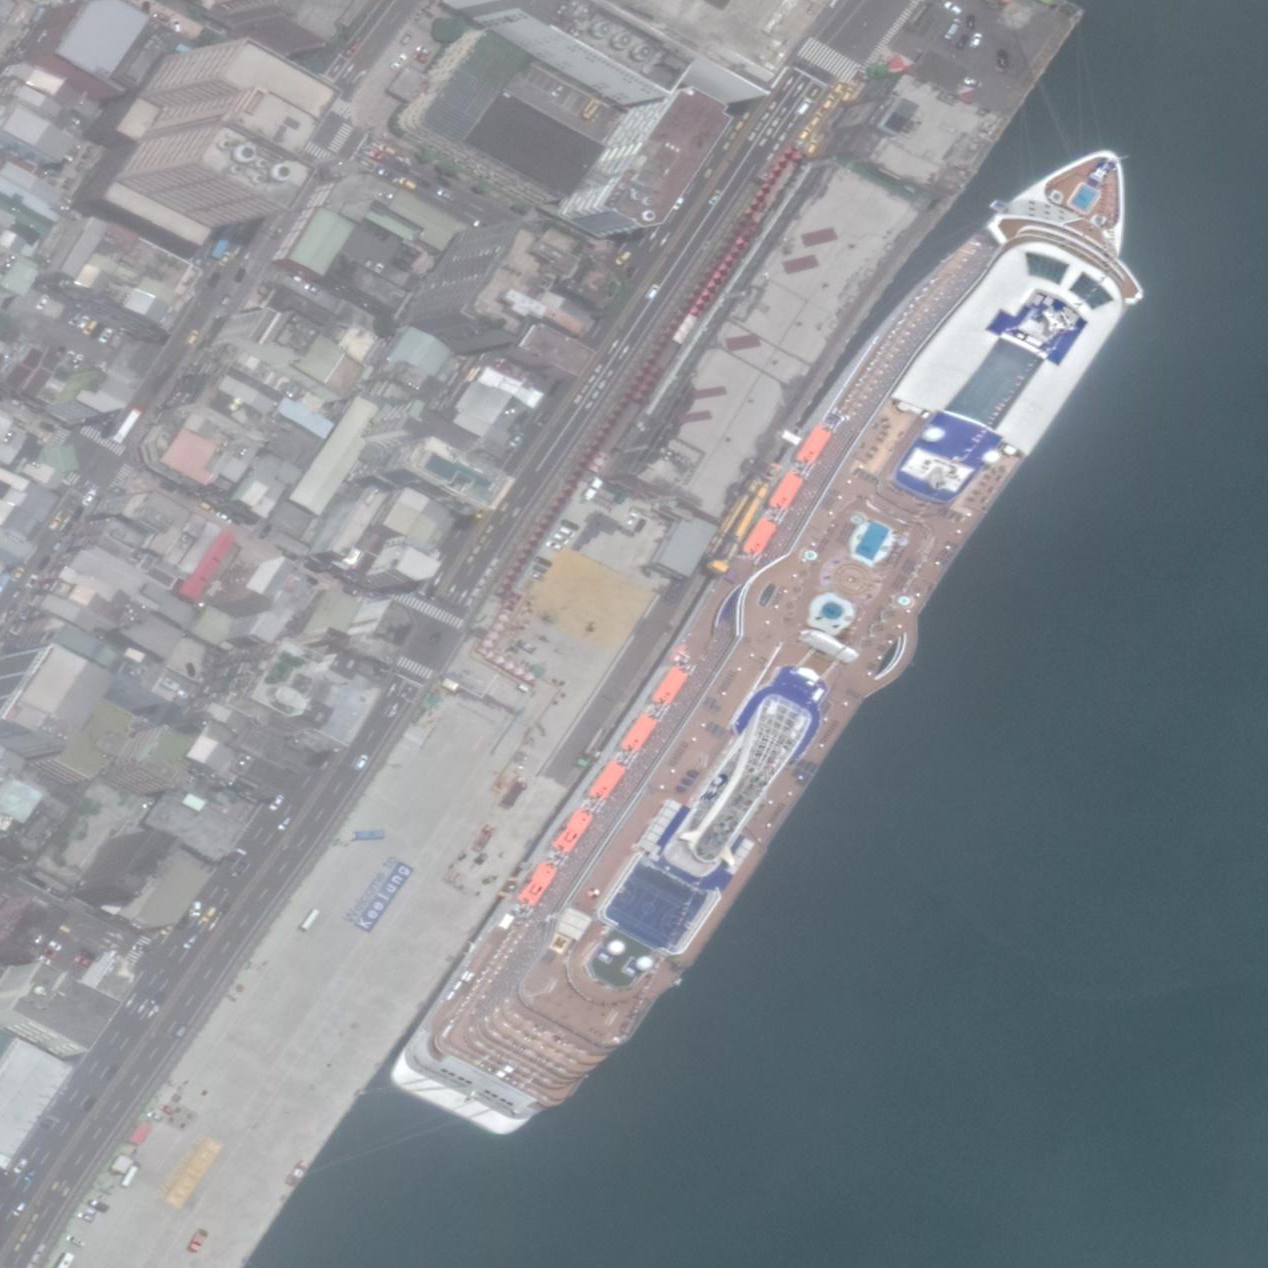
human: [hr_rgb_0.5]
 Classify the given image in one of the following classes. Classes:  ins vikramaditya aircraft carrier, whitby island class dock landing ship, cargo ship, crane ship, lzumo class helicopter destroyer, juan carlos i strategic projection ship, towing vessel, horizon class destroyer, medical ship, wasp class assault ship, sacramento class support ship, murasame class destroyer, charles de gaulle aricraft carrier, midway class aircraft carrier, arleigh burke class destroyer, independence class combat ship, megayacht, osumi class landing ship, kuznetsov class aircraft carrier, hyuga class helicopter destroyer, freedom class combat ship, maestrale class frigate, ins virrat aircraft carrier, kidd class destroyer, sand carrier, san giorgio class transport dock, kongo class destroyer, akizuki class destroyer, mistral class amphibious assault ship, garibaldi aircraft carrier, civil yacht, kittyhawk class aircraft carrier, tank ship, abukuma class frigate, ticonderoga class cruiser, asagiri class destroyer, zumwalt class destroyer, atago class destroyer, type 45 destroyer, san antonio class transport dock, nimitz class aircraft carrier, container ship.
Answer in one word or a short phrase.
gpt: Megayacht